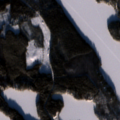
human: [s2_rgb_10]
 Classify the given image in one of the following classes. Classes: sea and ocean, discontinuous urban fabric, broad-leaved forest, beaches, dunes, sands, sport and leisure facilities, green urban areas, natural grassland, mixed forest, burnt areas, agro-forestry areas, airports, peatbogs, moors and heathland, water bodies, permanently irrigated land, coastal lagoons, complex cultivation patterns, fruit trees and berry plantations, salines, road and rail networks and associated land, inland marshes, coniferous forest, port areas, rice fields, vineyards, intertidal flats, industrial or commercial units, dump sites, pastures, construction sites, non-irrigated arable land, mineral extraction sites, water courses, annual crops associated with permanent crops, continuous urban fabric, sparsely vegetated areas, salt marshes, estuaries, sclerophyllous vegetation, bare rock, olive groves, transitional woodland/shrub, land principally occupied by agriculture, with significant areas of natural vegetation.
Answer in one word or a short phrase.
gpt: coniferous forest, mixed forest, water bodies